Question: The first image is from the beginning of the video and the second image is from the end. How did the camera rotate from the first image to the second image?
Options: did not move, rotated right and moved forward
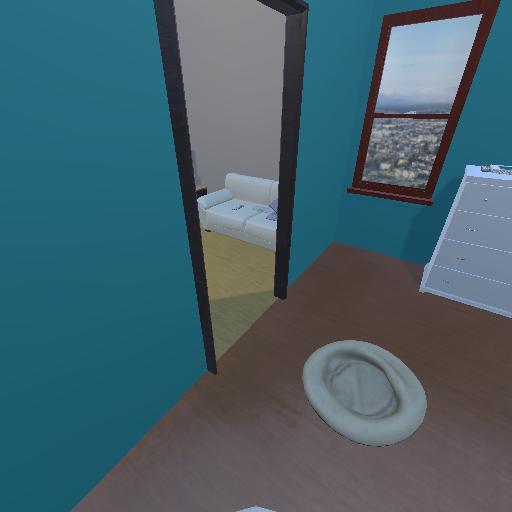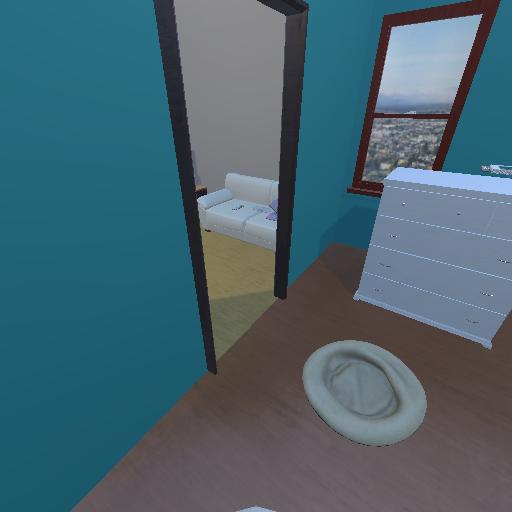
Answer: did not move